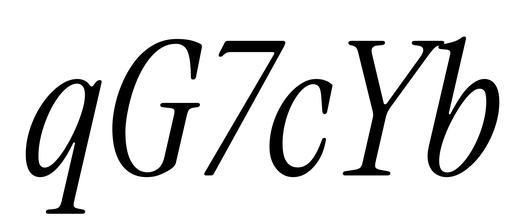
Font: InstrumentSerif-Italic